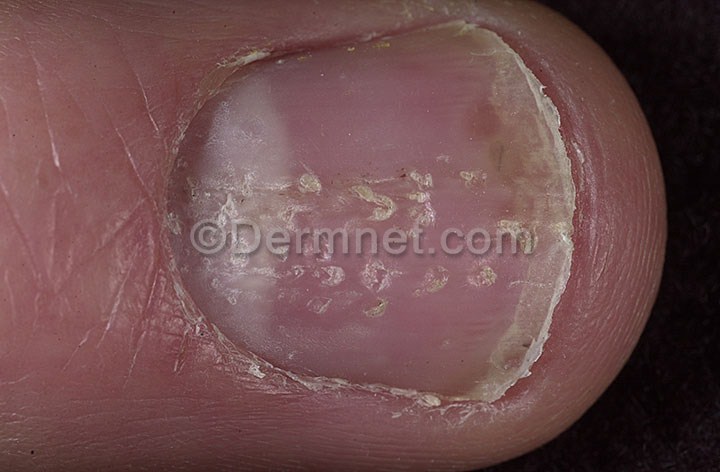
Disease: Nail Fungus and other Nail Disease